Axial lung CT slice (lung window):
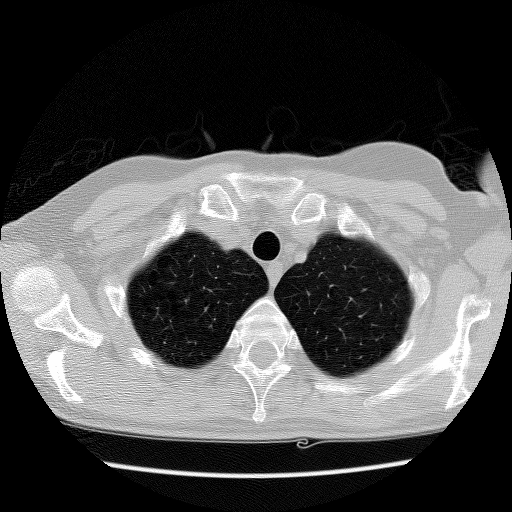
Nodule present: no